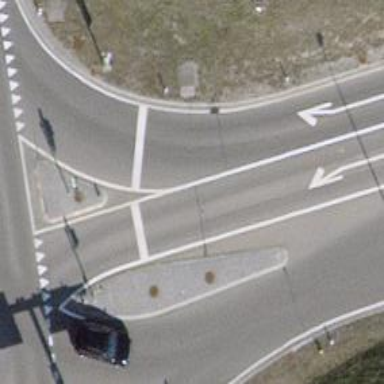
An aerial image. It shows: Road with traffic signals.